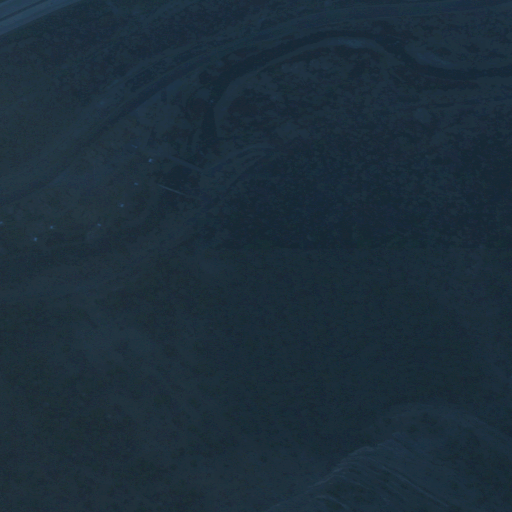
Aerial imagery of valley in Utah named Davis Canyon containing evergreen forest, deciduous forest, shrub, woody wetlands, pasture, barren land, high intensity development, low intensity development, medium intensity development, and open development